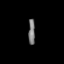
Tissue: prostate
Cell type: Epithelial cells
Senescence score: 0.7239
Nuclear area (px): 166
Mean DAPI intensity: 121.645